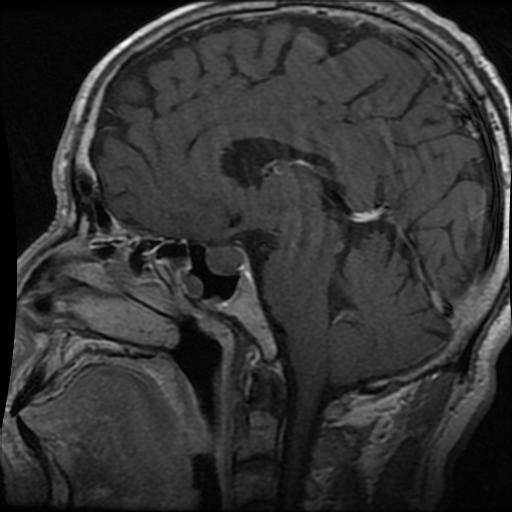
Label: pituitary